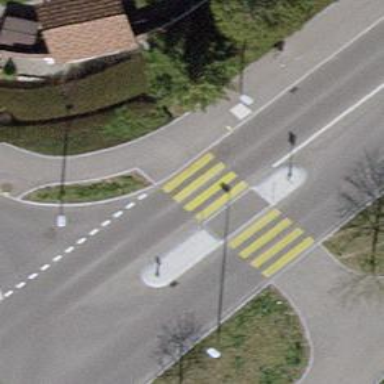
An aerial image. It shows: Marked footway crossing with table traffic calming feature.